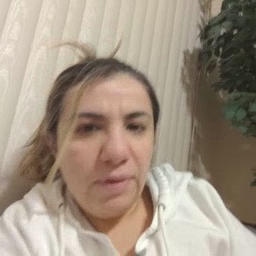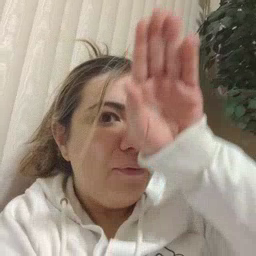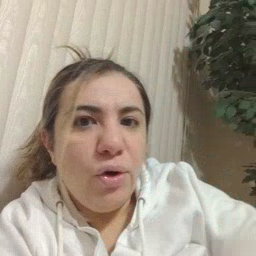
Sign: elephant